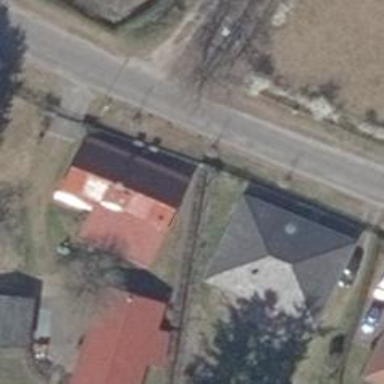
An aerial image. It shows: House with hipped roof aligned along its orientation.